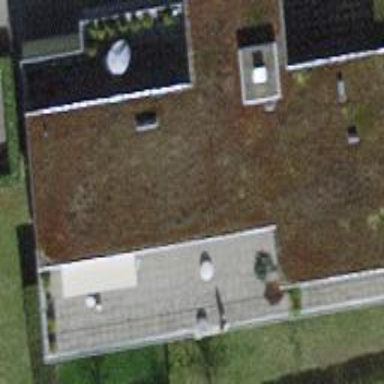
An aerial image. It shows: Flat-roofed apartment building.